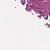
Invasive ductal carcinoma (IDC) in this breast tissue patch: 0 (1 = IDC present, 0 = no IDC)